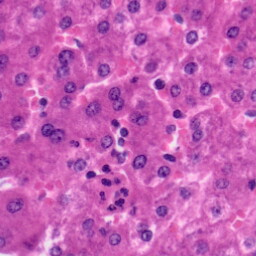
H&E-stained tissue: Liver